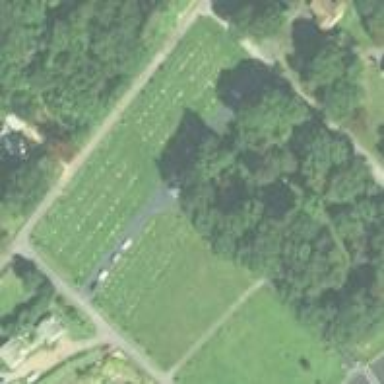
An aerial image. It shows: Cemetery.